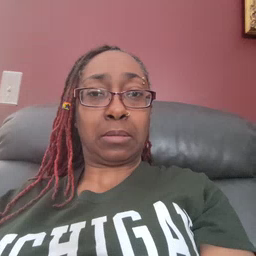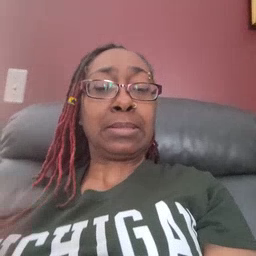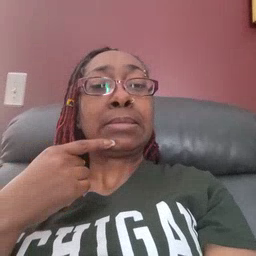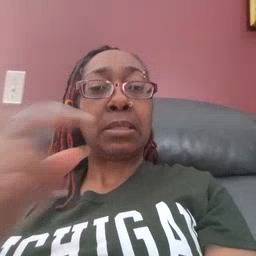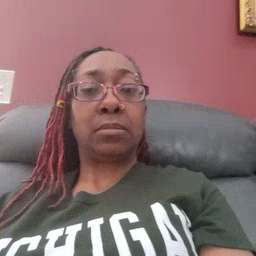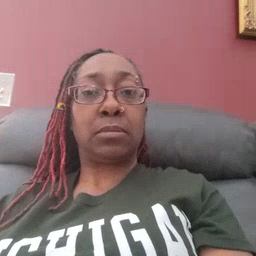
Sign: say